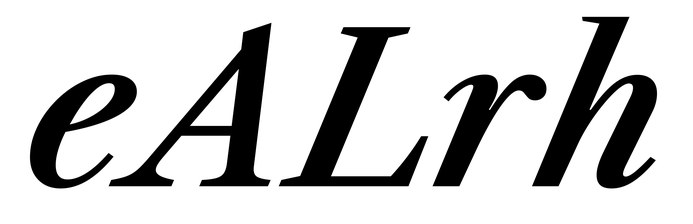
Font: LibreCaslonText-Italic_SemiBold_Italic